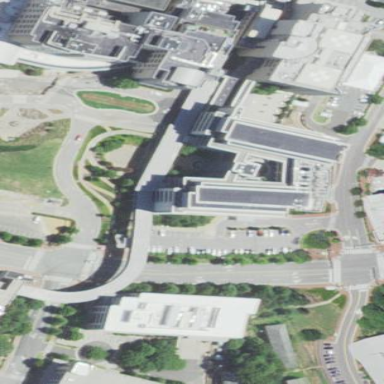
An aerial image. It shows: Hospital building serving as healthcare amenity.